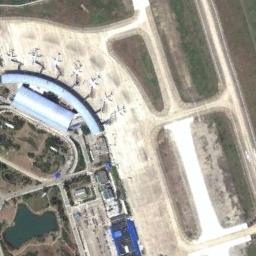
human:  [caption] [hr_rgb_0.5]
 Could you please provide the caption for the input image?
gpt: There are two crossing runways here .

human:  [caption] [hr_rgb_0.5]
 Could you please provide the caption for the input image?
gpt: An airport with some parallel runways and a blue terminal on the lawn with a pool and some planes parked next to the terminal .

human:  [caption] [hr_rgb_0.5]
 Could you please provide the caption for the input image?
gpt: Several runways and buildings are scattered in the airport while every plane forms a semicircle in their own position and there is a lake beside the airport .

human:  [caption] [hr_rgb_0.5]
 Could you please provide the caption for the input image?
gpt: There is an airport with many planes stopped here .

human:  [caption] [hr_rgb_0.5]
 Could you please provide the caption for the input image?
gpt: There is a lake at the airport .